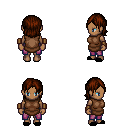
a pixel art fantasy rpg character, female body template, human, dark skin, brown tunic, magenta pants, brown long bangs hairstyle, leather bracers, black slippers, four views (front, back, left, right), 2x2 character sprite sheet, small pixel art, hard edges, no anti-aliasing